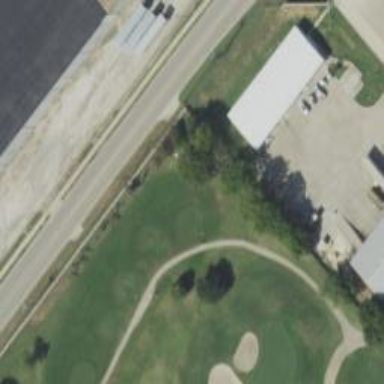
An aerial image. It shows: Service road used as golf cart path.